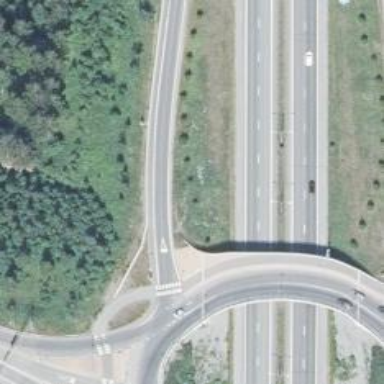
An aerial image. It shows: Asphalt motorway link with embankment.